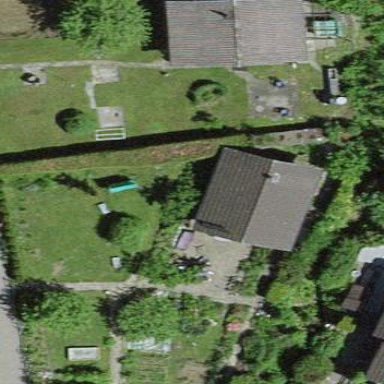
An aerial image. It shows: Bungalow.